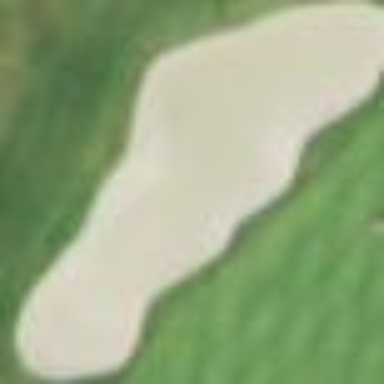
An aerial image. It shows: Sand bunker on golf course.